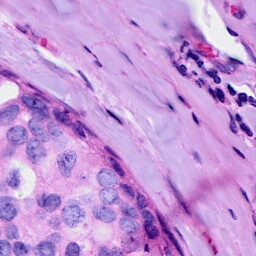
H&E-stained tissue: Breast